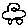
Label: car